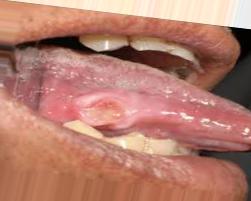
Condition: Mouth Ulcer